Question: Count the number of objects in the diagram.
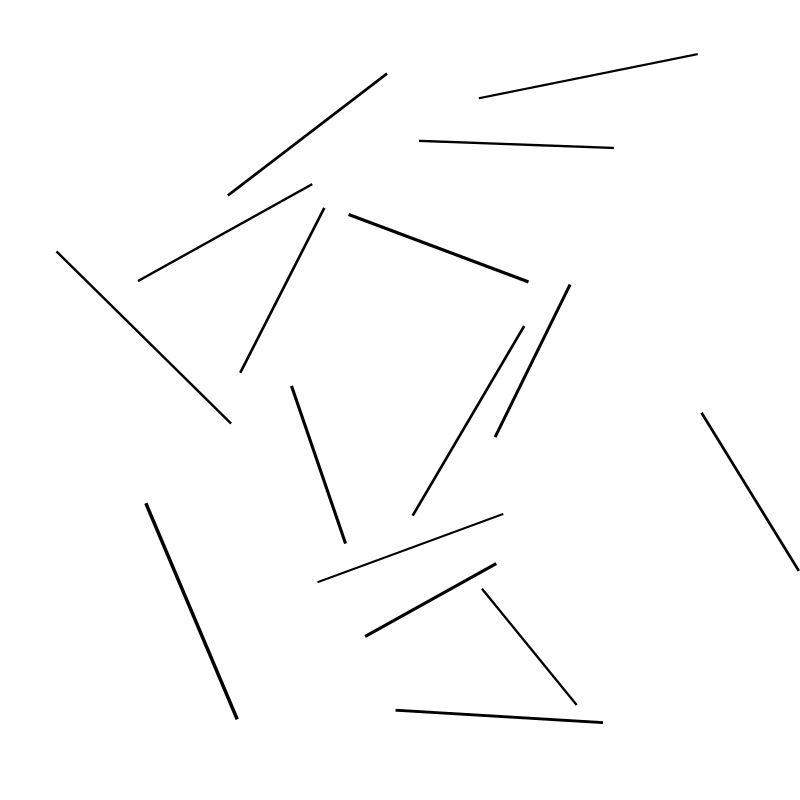
Answer: 16